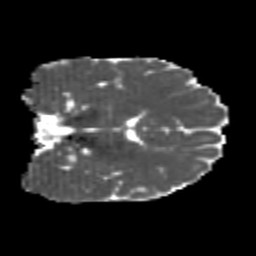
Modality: MD
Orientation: coronal
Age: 20
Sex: male
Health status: healthy
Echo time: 0.074 s